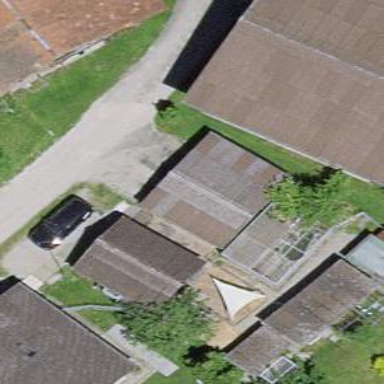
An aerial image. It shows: Garage.